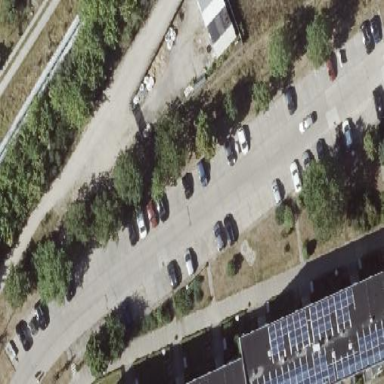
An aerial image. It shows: Street side parking on concrete surface.